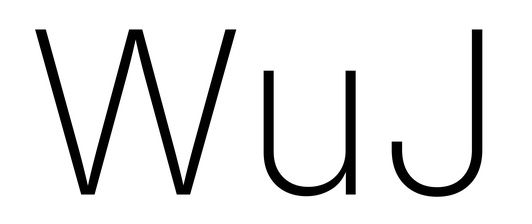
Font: Inter_ExtraLight